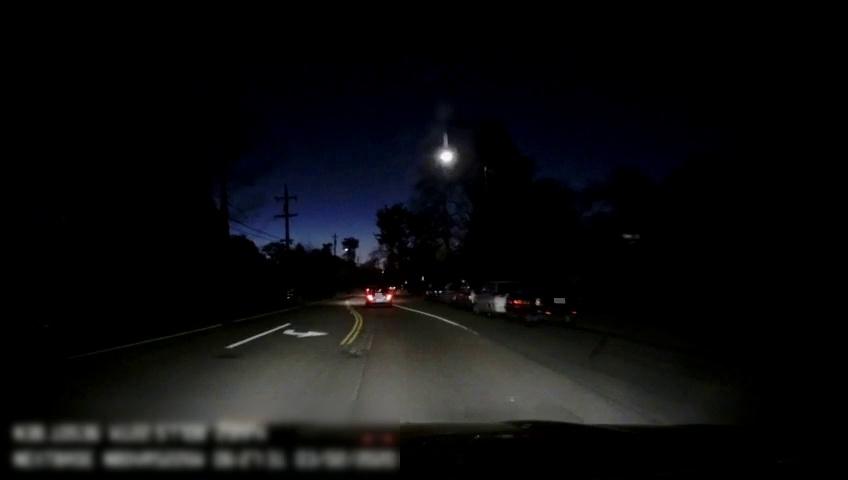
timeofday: Night
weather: Cloudy
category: Drivable Space
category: Vehicles | Car
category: Vehicles | Car
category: Vehicles | Car
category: Vehicles | Truck
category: Vehicles | Car
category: Lanes | Current Lane
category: Lanes | Current Lane
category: Lanes | Opposite Lane
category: Lanes | Opposite Lane